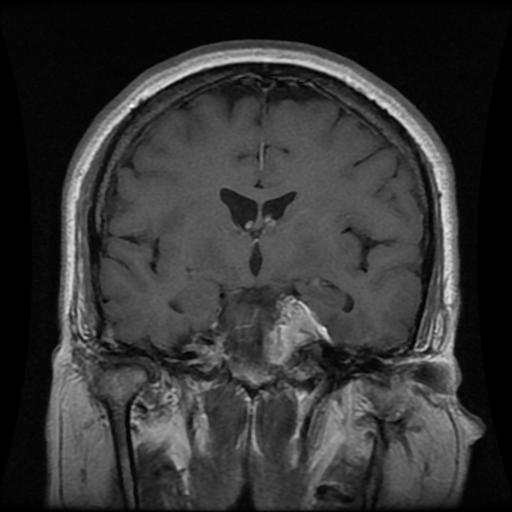
Label: meningioma